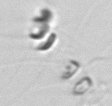
Label: Chaetoceros_socialis